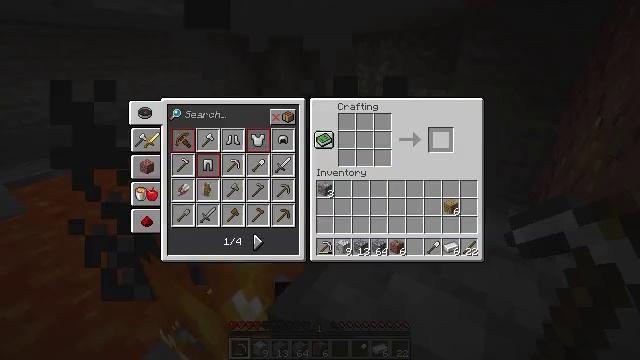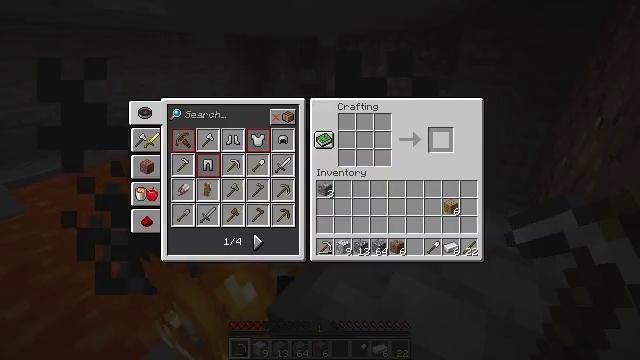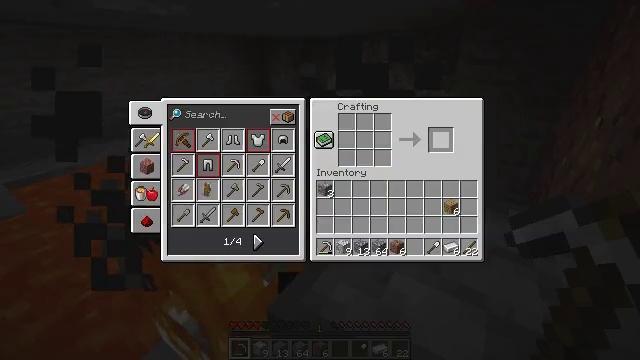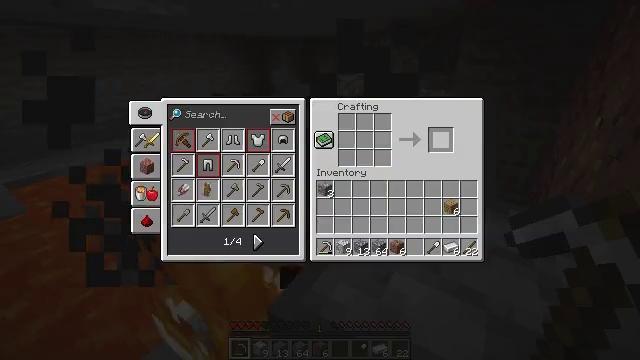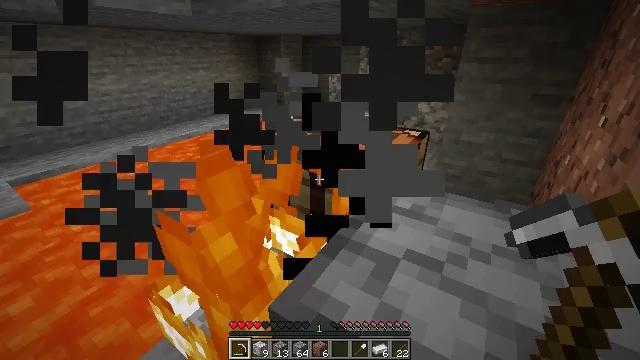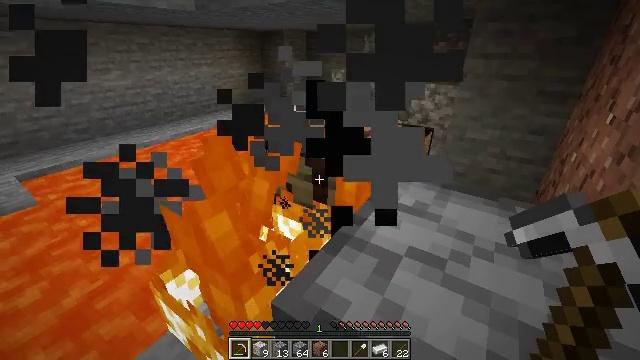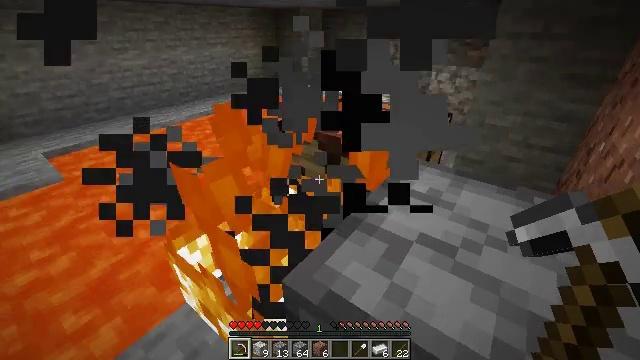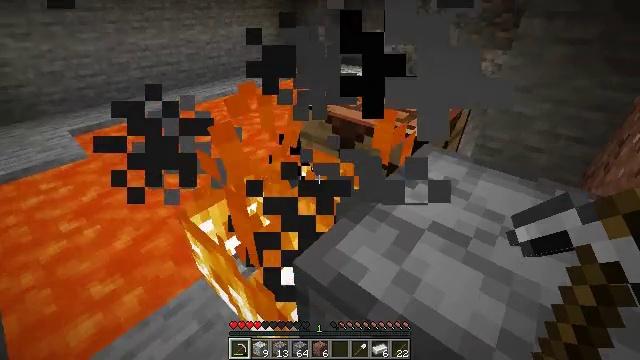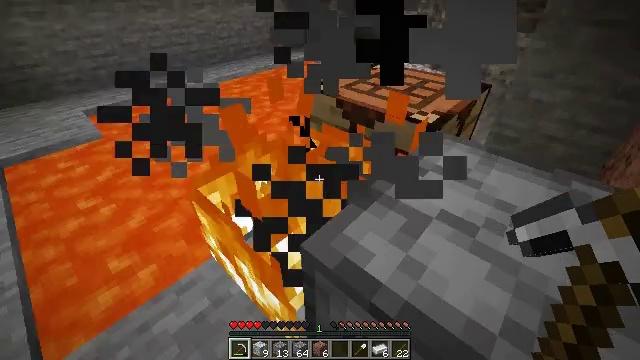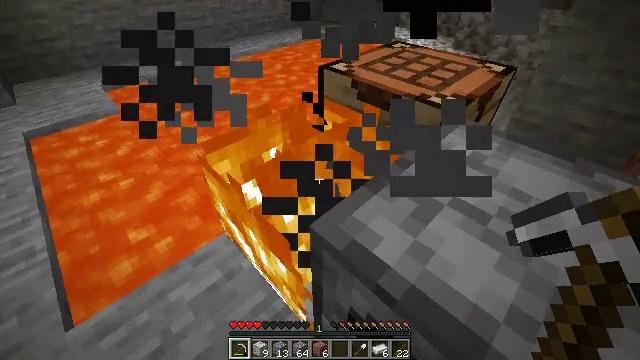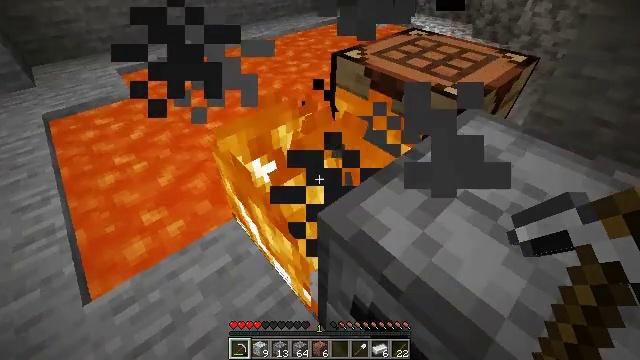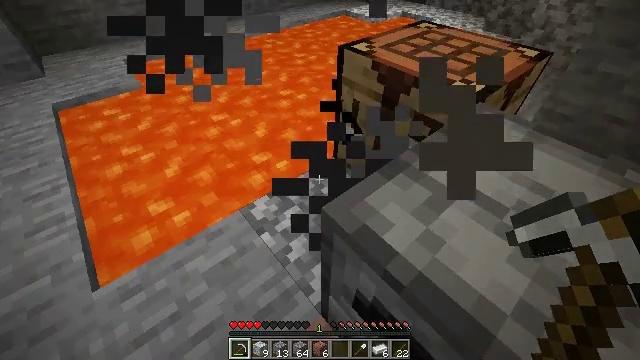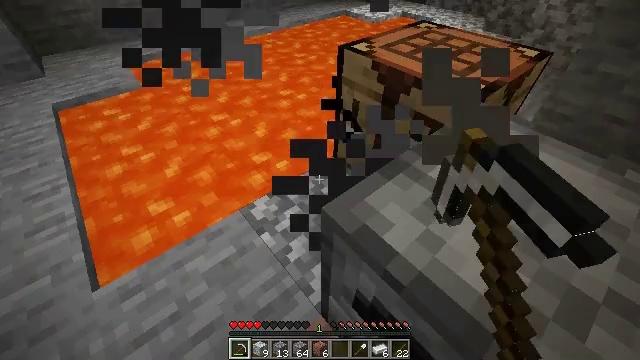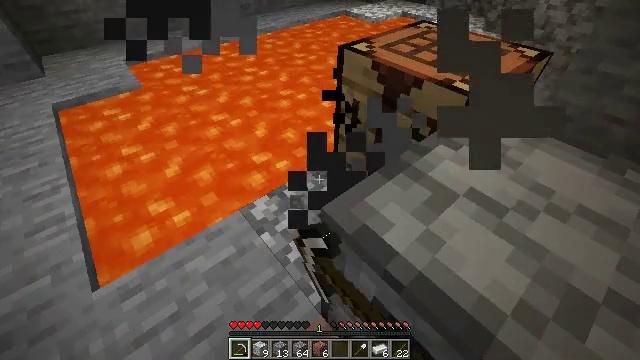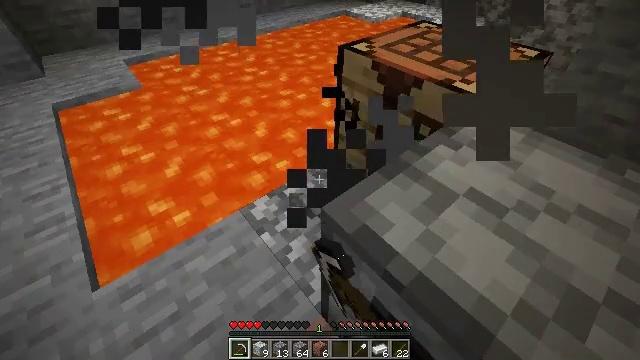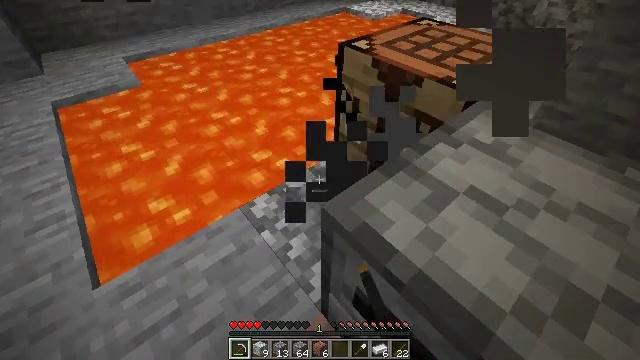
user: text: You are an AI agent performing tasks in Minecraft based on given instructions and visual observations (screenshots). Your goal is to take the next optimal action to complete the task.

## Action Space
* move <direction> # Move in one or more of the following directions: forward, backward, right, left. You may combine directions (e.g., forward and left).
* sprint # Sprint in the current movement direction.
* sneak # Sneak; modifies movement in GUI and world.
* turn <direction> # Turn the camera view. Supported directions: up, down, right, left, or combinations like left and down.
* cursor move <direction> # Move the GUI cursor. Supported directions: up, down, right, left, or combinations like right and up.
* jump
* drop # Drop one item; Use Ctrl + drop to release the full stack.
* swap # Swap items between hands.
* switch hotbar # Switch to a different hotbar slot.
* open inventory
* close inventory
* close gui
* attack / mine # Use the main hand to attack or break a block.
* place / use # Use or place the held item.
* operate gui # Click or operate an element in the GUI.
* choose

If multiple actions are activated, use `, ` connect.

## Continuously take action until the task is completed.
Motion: motion action
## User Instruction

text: Put out the fire.
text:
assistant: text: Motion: sneak, open gui
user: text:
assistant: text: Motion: sneak
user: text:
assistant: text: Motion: no_op
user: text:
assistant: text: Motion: no_op
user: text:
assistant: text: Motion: close gui
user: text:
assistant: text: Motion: turn left and down
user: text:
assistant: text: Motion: turn left and down
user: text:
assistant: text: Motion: turn left and down
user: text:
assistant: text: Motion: turn left and down
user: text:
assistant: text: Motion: turn left and down
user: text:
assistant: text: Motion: turn left and down, attack / mine
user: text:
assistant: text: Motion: attack / mine
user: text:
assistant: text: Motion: attack / mine
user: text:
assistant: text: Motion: attack / mine
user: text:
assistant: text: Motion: no_op
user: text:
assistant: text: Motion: no_op